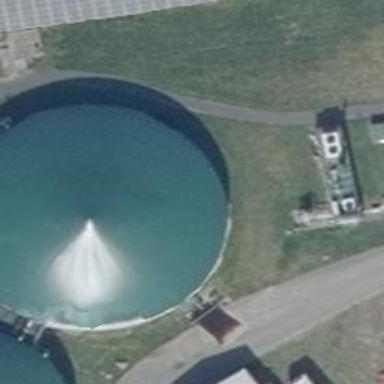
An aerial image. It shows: Covered reservoir with round roof. It is digester building.